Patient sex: M
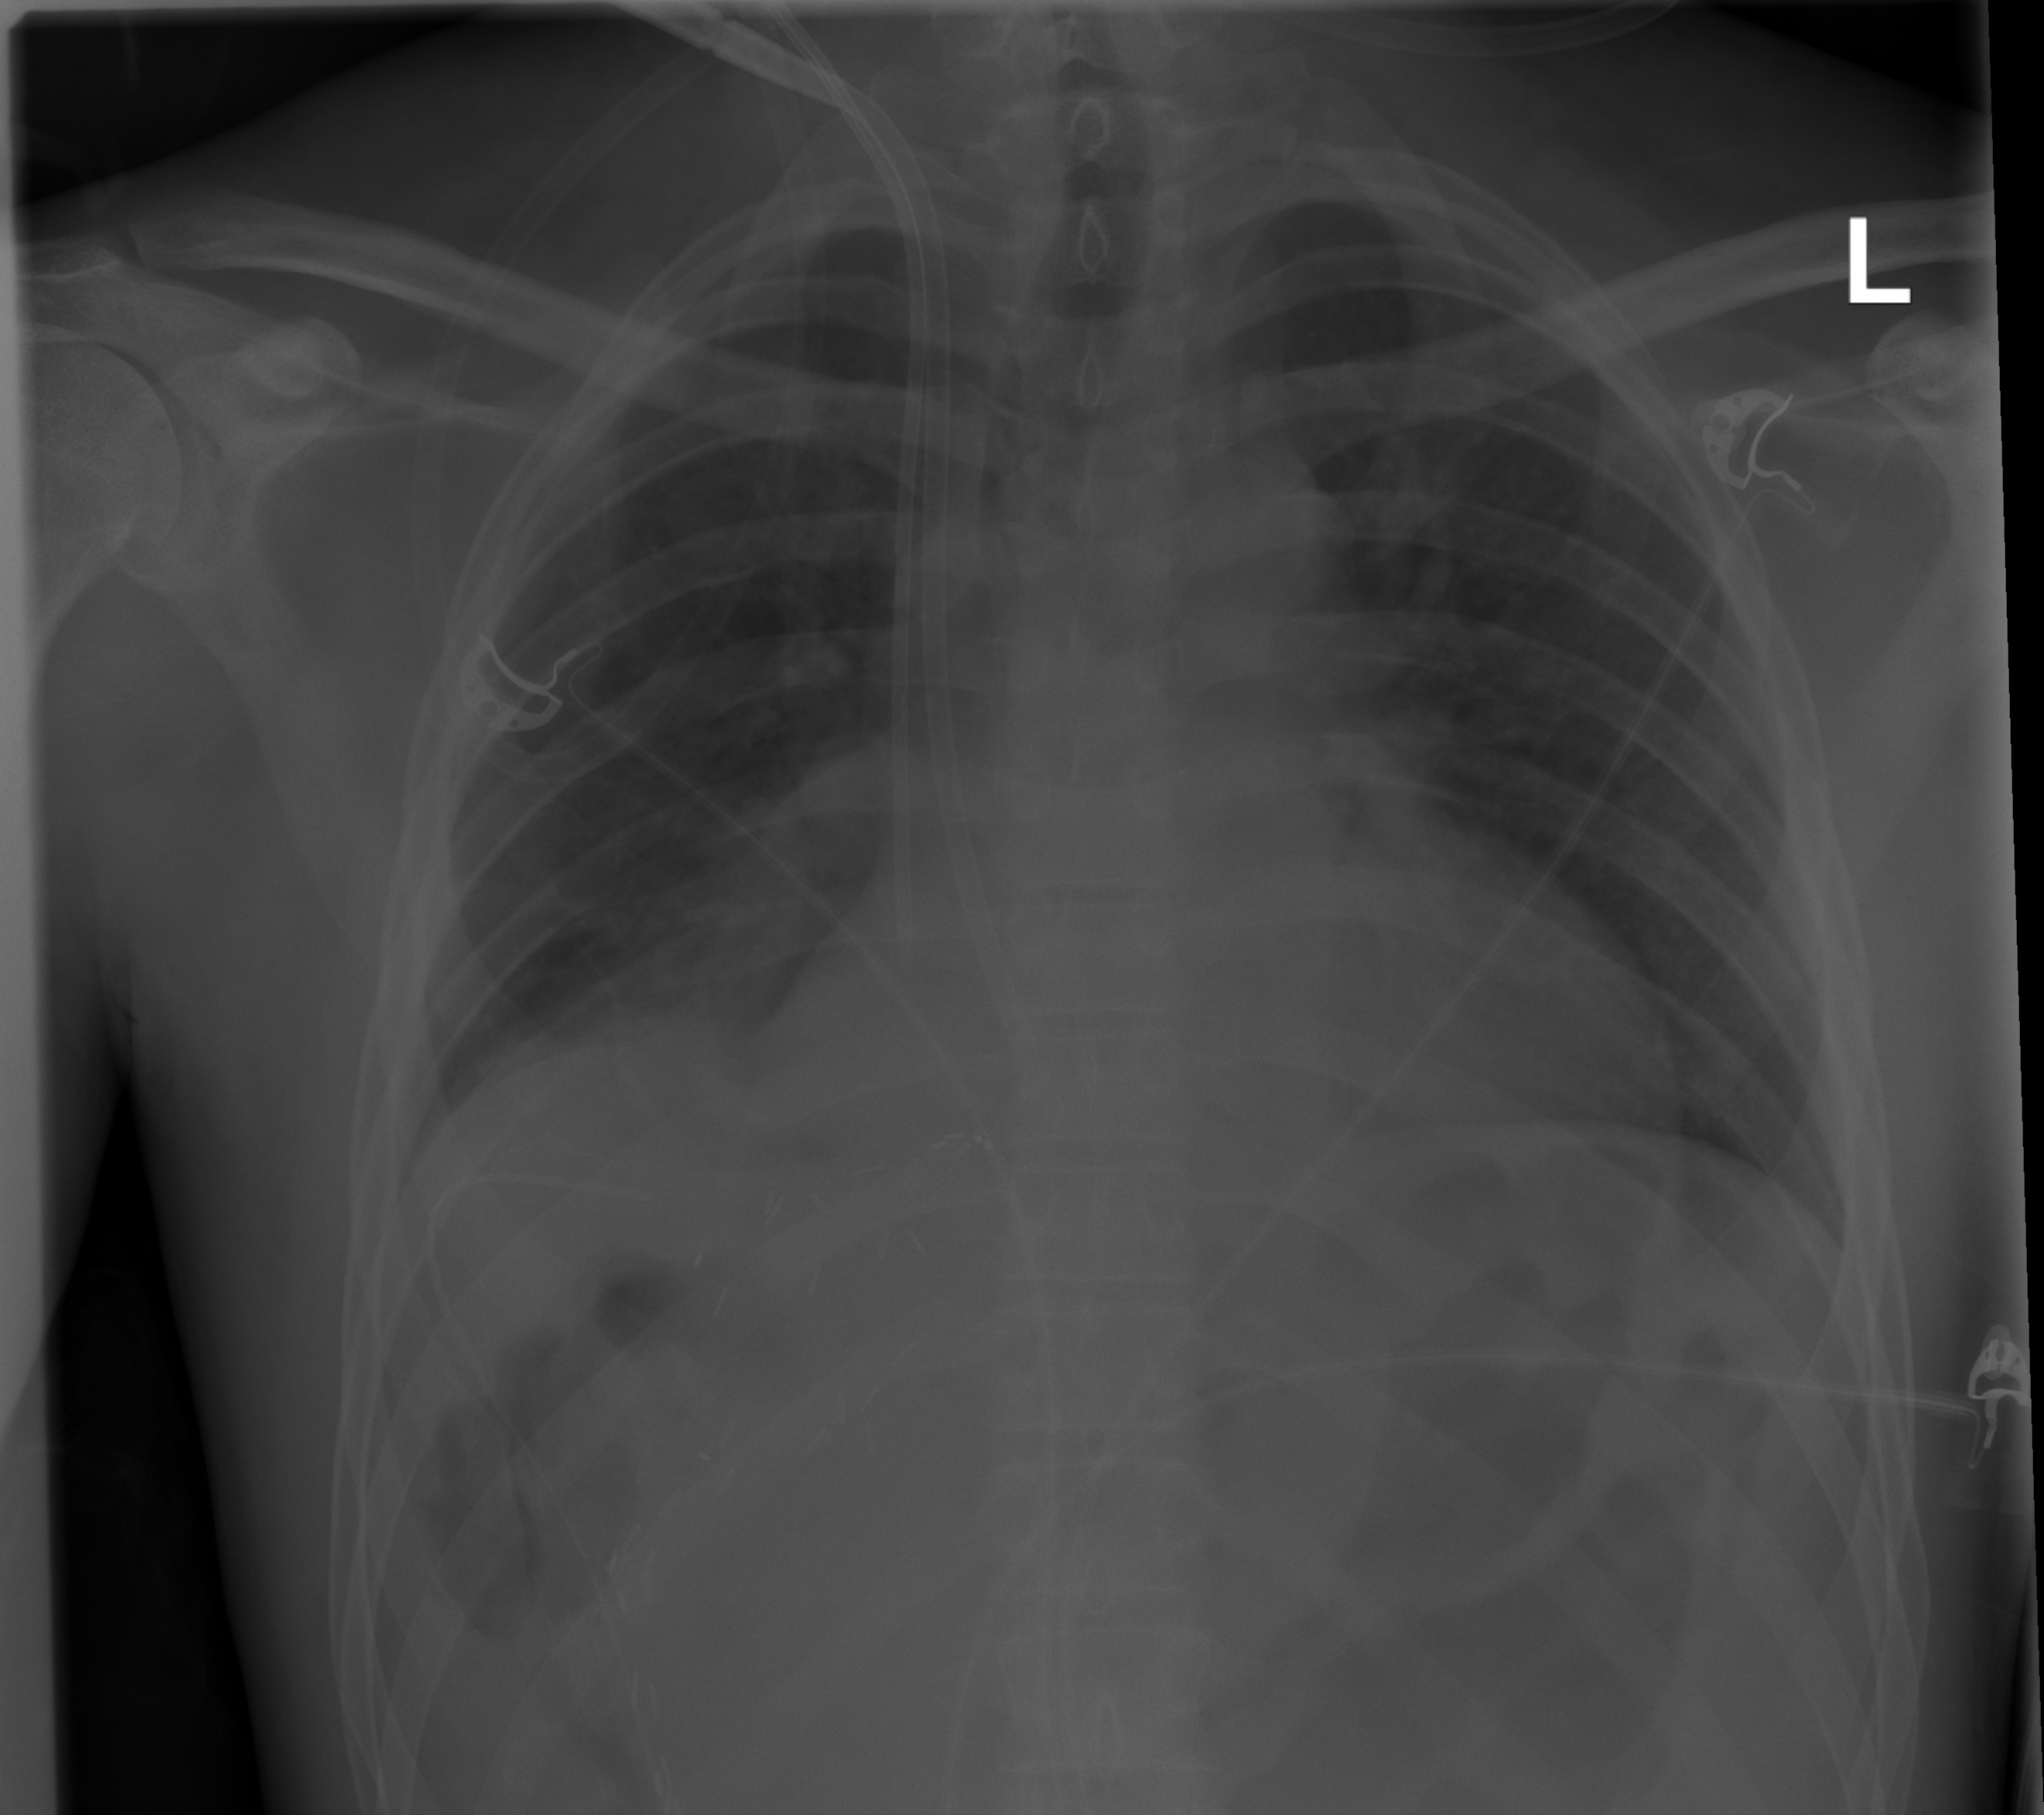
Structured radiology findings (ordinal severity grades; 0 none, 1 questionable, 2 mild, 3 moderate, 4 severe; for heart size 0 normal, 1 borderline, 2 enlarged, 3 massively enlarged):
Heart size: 2
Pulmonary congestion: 0
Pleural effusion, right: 2
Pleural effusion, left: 0
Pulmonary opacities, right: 0
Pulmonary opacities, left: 0
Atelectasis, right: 0
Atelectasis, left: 0